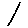
Label: line